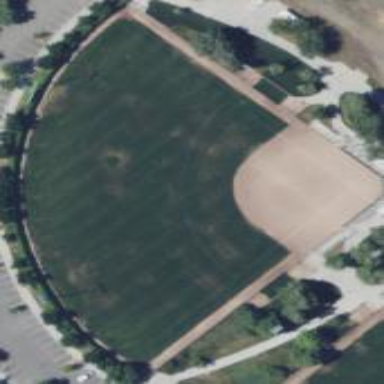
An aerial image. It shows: Baseball pitch for leisure land.